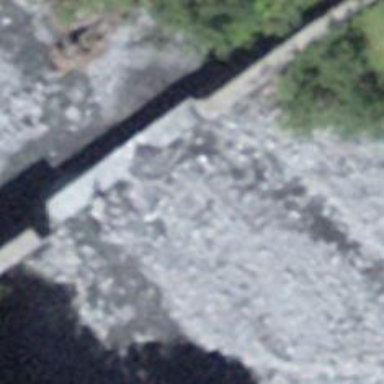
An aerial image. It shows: Check dam beside retaining wall.